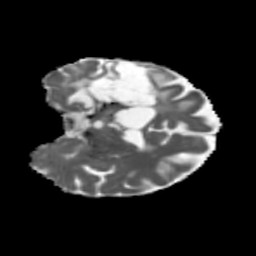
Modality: MD
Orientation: coronal
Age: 66
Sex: female
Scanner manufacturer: siemens
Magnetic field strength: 3 T
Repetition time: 5.47 s
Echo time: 0.0854 s